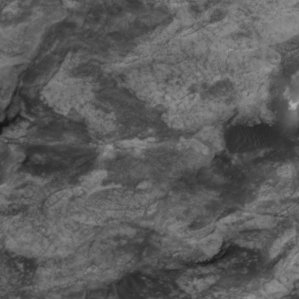
Label: non_frost